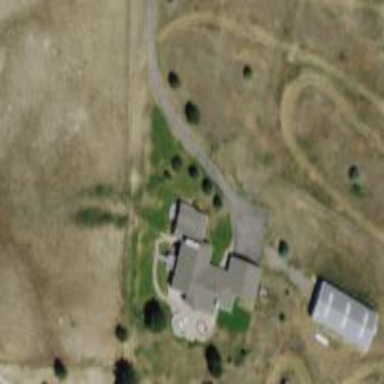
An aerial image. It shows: Driveway leading to service road.